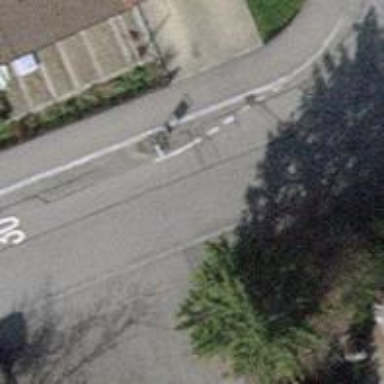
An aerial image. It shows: Traffic calming feature called choker.